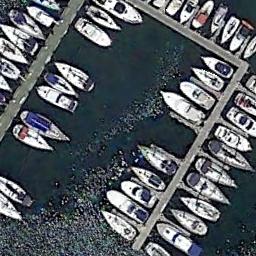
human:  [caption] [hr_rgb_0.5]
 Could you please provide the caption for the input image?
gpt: The harbor has lots of neatly docked boats and the color of the waters is green .

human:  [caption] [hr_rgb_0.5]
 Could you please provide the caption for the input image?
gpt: Many yachts are moored neatly on the sea side of the harbor .

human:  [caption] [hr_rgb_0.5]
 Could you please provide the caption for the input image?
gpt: Next to the harbor is a road .

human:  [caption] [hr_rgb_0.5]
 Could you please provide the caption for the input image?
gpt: There are many ships in the harbor .

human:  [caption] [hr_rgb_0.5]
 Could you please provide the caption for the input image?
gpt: There are some ships docked neatly at the harbor .